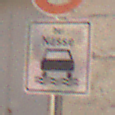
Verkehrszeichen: BeiNaesse
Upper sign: Geschwindigkeit50
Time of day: Midday
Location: Outdoor (Urban)
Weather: Clear
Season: NotSpecified
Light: Natural